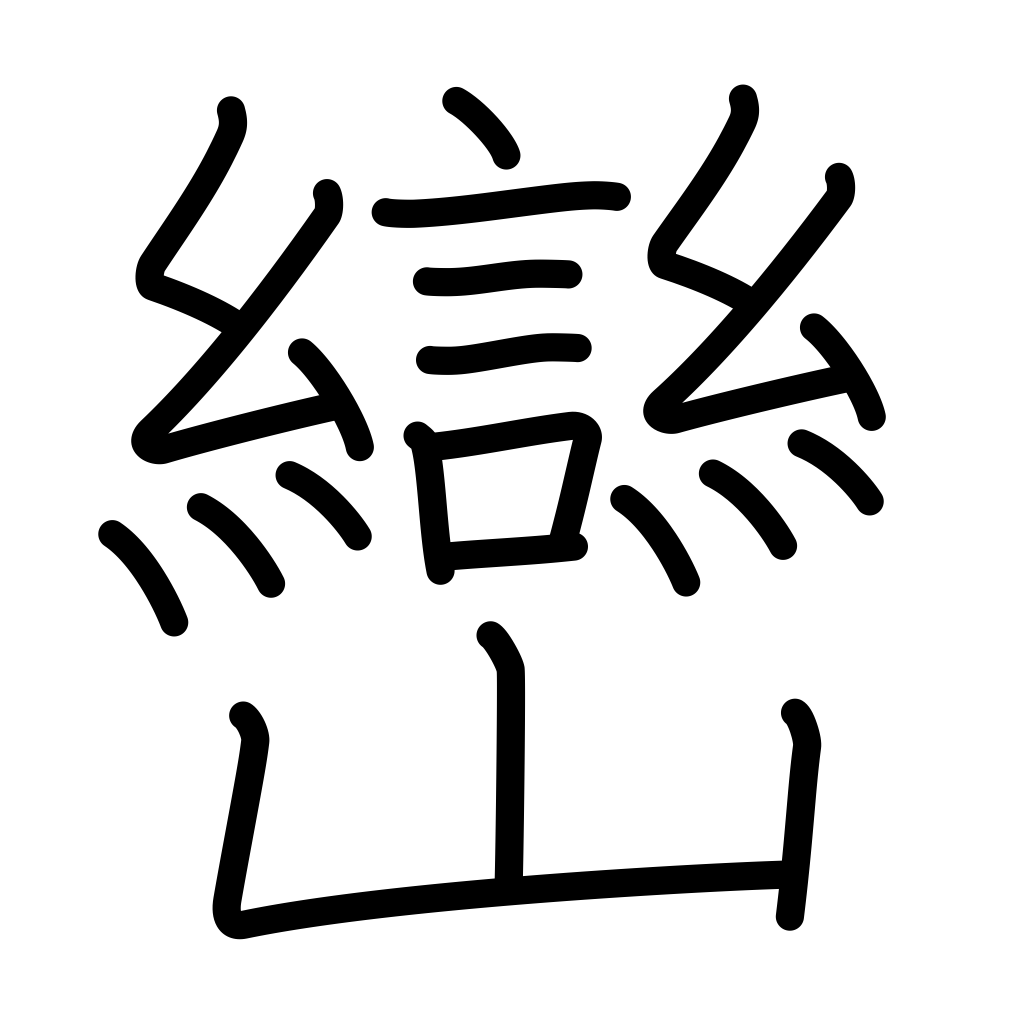
Meaning: small peak